Question: I have a problem, when I run my Android App on the emulator, I can fine see my Spinner, but when I run it on my phone it's hard to see the spinner.

I tried to cut out some color, to see if there is anything in the spinner, but no :( It just show a number but I can fine press the number and it shows the content of my Spinner , but I want to see the background of my Spinner
MainActivity.java
'''
final String[] plHand = getResources().getStringArray(R.array.yourHand_array);
final String[] dlHand = getResources().getStringArray(R.array.dealerHand_array);
final Spinner sp1 = (Spinner) findViewById(R.id.spinPlayer);
final Spinner sp2 = (Spinner) findViewById(R.id.spinDealer);
final ArrayAdapter<String> ar1 = new ArrayAdapter<String>(this,
android.R.layout.simple_spinner_item, plHand);
final ArrayAdapter<String> ar2 = new ArrayAdapter<String>(this,
android.R.layout.simple_spinner_item, dlHand);
sp1.setAdapter(ar1);
sp2.setAdapter(ar2);
'''
My XML
'''
<FrameLayout xmlns:android="http://schemas.android.com/apk/res/android"
xmlns:tools="http://schemas.android.com/tools"
android:id="@+id/container"
android:layout_width="match_parent"
android:layout_height="match_parent"
tools:context="com.black.jack.rechner.MainActivity"
android:background="@drawable/table"
tools:ignore="MergeRootFrame" >
<Spinner
android:id="@+id/spinPlayer"
android:layout_width="128dp"
android:layout_height="wrap_content"
android:layout_gravity="top"
android:textColor="#FFFF00"
android:layout_marginTop="20dp" />
<Spinner
android:id="@+id/spinDealer"
android:layout_width="110dp"
android:textColor = "#000000"
android:layout_height="wrap_content"
android:layout_gravity="right"
android:layout_marginTop="20dp" />
'''
I tried to change the Textcolor but with no luck, hope you can spot the tiny mistake I made.(Don't worry about the design it's a beta :P)
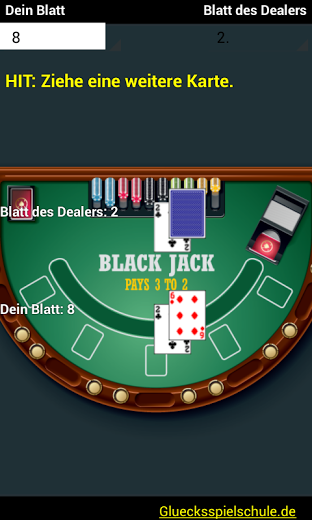
Answer: The styling of components like that can vary from device to device. So, if you want it to stay the same on all devices you can specify a background for it. Something like;
'''
<Spinner
android:id="@+id/spinPlayer"
android:layout_width="128dp"
android:layout_height="wrap_content"
android:layout_gravity="top"
android:background="#FFFFFF"
android:layout_marginTop="20dp" />
'''
The example above will make the background entirely white. If you want a more robust background like the one you linked in some comments, then you'll need to create an image file, store it in your drawable folder and refer to it like so;
'''
android:background="@drawable\your_spinner_background_image"
'''